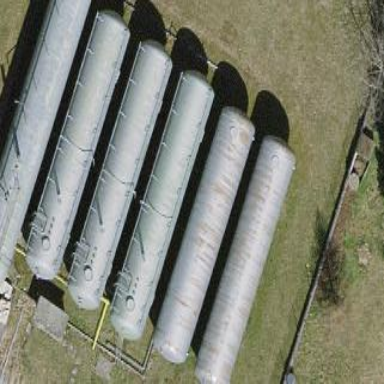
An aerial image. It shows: Storage tank that is man-made.